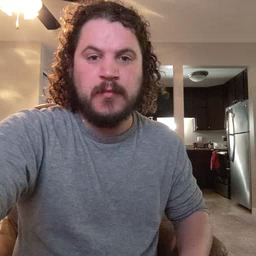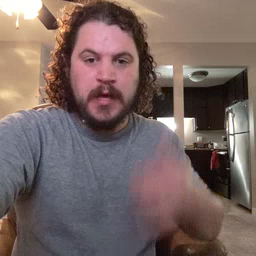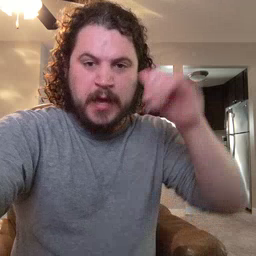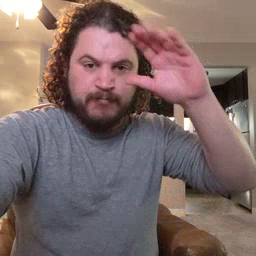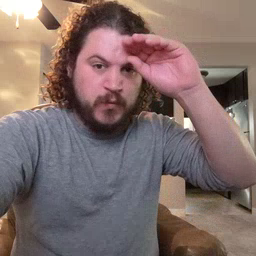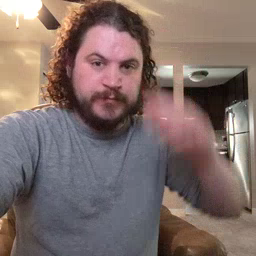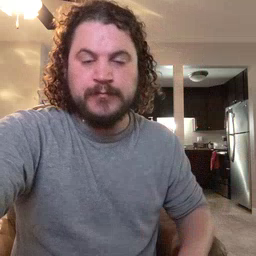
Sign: cowboy